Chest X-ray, PA view. Patient: 78 years old, sex F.
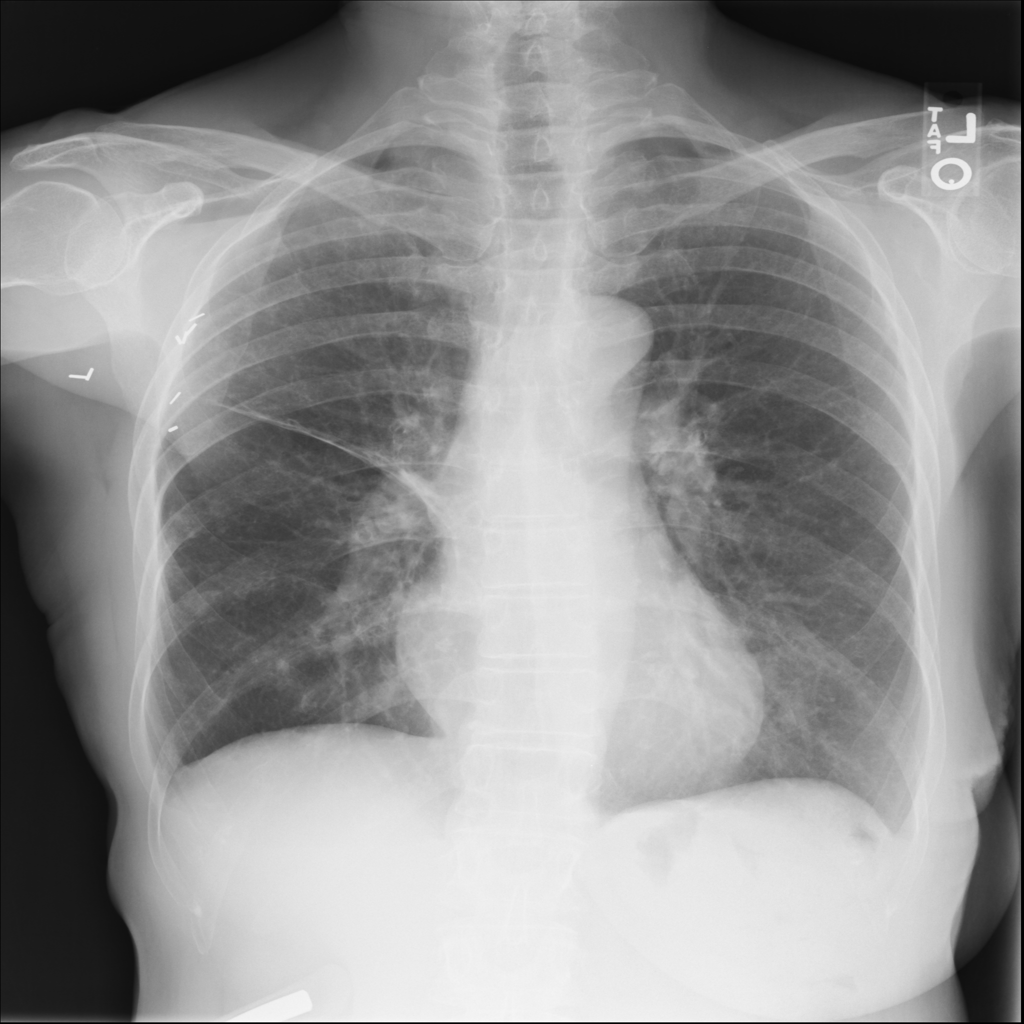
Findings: No Finding